Field crop: maize
Growth stage: 2
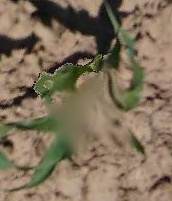
Species: maize